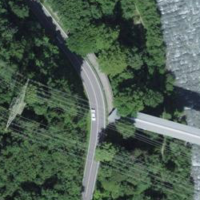
EUNIS habitat code: 41
Species observed at this site:
Tanacetum vulgare
Carduus personata